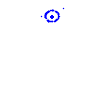
Particle: kaon